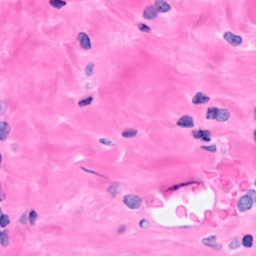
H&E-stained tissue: Breast